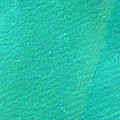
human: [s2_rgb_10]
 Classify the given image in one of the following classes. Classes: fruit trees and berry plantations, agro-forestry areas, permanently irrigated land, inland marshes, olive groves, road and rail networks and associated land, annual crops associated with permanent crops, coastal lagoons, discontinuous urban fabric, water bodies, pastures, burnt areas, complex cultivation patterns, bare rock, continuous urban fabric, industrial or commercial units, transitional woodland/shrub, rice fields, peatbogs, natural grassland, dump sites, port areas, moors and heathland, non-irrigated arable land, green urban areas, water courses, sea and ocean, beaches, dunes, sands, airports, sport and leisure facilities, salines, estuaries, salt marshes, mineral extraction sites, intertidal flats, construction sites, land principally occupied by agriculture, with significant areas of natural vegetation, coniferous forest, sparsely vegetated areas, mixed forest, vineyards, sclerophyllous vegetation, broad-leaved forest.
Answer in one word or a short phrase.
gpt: sea and ocean